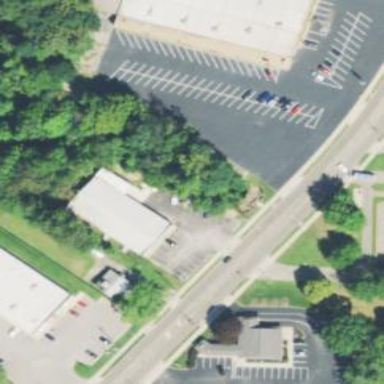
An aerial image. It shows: Unmarked road crossing.